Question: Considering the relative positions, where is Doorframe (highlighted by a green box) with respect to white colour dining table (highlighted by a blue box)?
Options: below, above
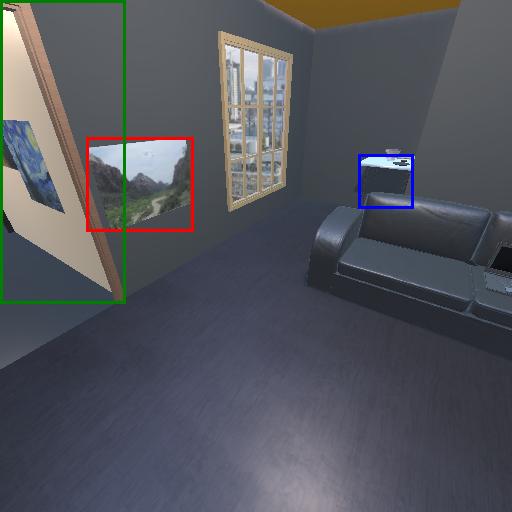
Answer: below